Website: crate-barrel
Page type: receipt
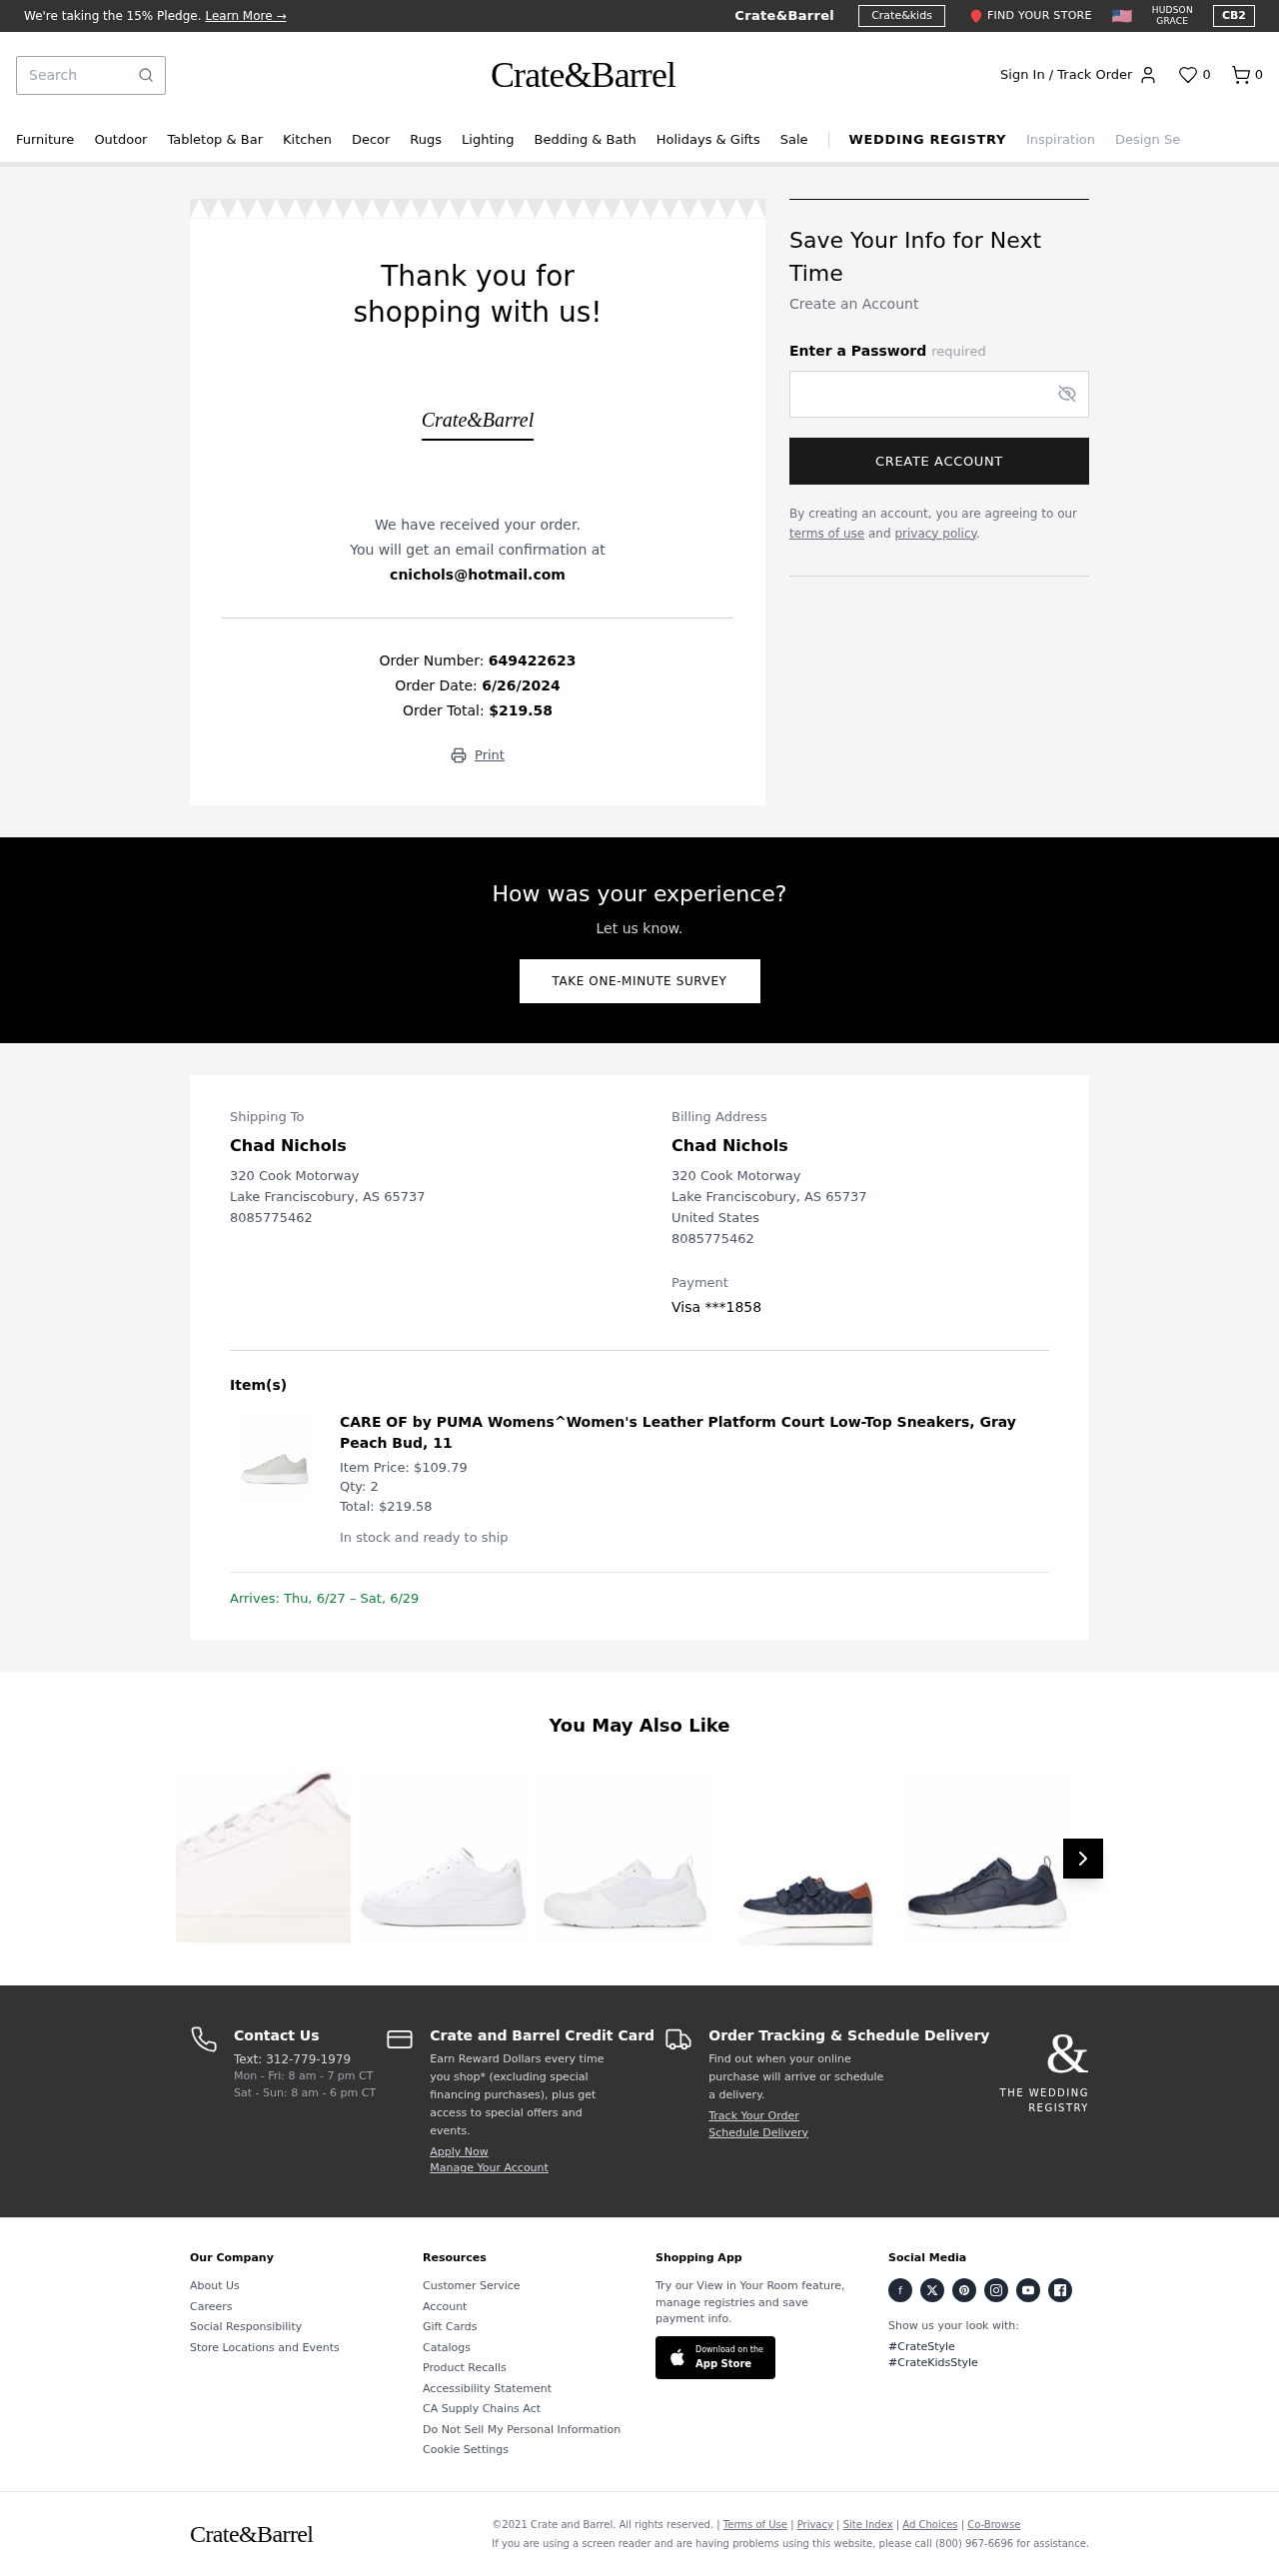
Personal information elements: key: PII_CARD_LAST4
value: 1858
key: PII_CARD_TYPE
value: Visa
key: PII_CITY
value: Lake Franciscobury
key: PII_COUNTRY
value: United States
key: PII_EMAIL
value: cnichols@hotmail.com
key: PII_FULLNAME
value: Chad Nichols
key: PII_PHONE
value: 8085775462
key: PII_POSTCODE
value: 65737
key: PII_STATE_ABBR
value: AS
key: PII_STREET
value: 320 Cook Motorway
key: PII_FULLNAME2
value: Chad Nichols
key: PII_STREET2
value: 320 Cook Motorway
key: PII_CITY2
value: Lake Franciscobury
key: PII_STATE_ABBR2
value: AS
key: PII_POSTCODE2
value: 65737
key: PII_PHONE2
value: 8085775462
Product elements: key: PRODUCT1_NAME
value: CARE OF by PUMA Womens^Women's Leather Platform Court Low-Top Sneakers, Gray Peach Bud, 11
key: PRODUCT1_PRICE
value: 109.79
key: PRODUCT1_QUANTITY
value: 2
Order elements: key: ORDER_NUM_ITEMS
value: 0
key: ORDER_ID
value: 649422623
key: ORDER_DATE
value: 6/26/2024
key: ORDER_TOTAL
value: $219.58
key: ORDER_ITEM_TOTAL
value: $219.58
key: ORDER_DELIVERY_DATE
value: Thu, 6/27 – Sat, 6/29
Search elements: key: HEADER_SEARCH
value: Search
Other elements: key: FAVORITES_COUNT
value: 0